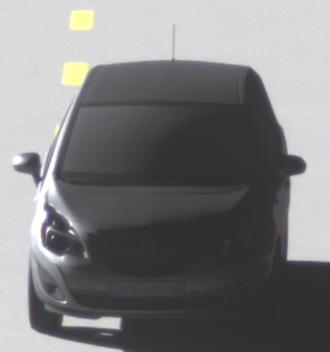
Make: Opel
Model: Meriva 1.4
Detailed model: Meriva (B)
Model produced from: 2010/05
Model produced until: 2013/11
Doors: 5
Color: gray
Road condition: dry road
Daytime: morning or afternoon
Contrast: high contrast